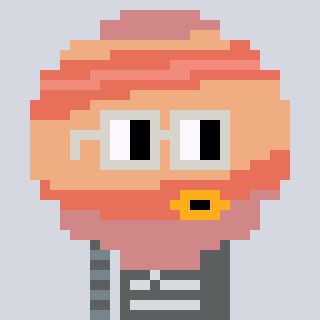
a pixel art character with square light gray glasses, a jupiter-shaped head and a orange-colored body on a cool background